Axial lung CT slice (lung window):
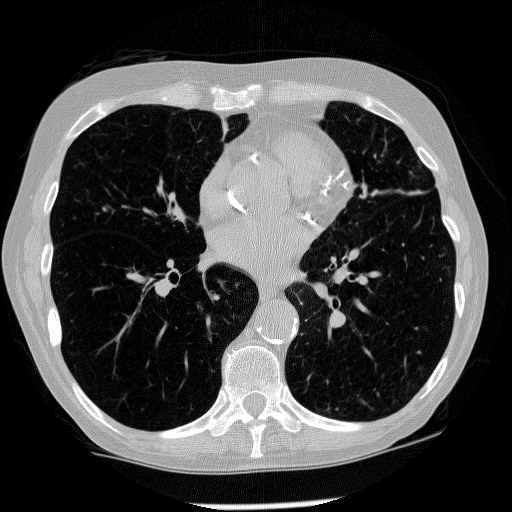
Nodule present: no